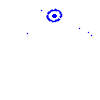
Particle: pion